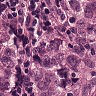
Metastatic tissue present: yes